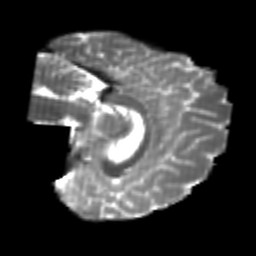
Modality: T2w
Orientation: sagittal
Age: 20
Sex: male
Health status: healthy
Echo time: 0.074 s